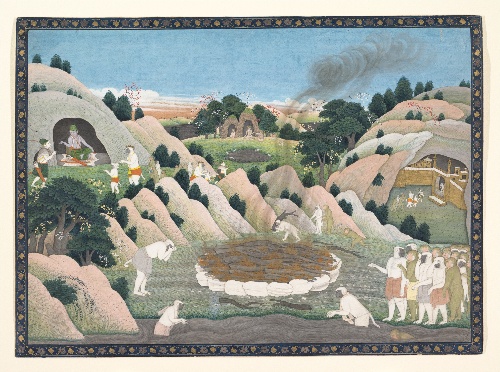
Artist: Nainsukh
Artist bio: active ca. 1735–78
Date: ca. 1780
Object type: Folio
Classification: Paintings
Medium: Ink, opaque watercolor, silver, and gold on paper
Culture: India, Punjab Hills, kingdom of Kangra
Dimensions: 9 3/4 x 13 3/8 in. (24.8 x 34 cm)
Department: Asian Art
Credit line: Cynthia Hazen Polsky and Leon B. Polsky Fund, 2004
Accession year: 2004
Repository: Metropolitan Museum of Art, New York, NY
Tags: Fire|Monkeys|Caves|Hinduism